Question: if you have an event that lasts for more than one week, fullcalendar repeats event's title on each every line. How can I override that? I need to show the title only once.

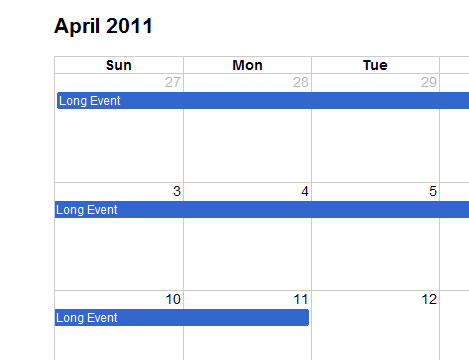
Answer: As Andreas described, in callback of eventAfterRender we can get rendered element. And the front and tail of the element would have fc-corner-left and fc-corner-right classes. So we can do something like that:
'''
eventAfterRender: function (event, element, view) {
if (!$(element).hasClass('fc-corner-left'))
{
$(element, "a").text("");
}
}
'''